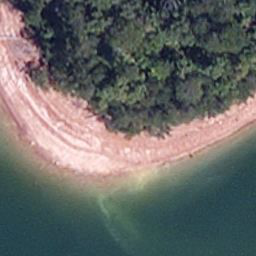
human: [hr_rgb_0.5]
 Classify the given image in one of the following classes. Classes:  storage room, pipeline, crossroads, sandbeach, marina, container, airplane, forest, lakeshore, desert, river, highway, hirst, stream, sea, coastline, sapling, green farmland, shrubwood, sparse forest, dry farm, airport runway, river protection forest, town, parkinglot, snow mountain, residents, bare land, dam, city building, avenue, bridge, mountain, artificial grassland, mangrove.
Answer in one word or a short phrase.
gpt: lakeshore